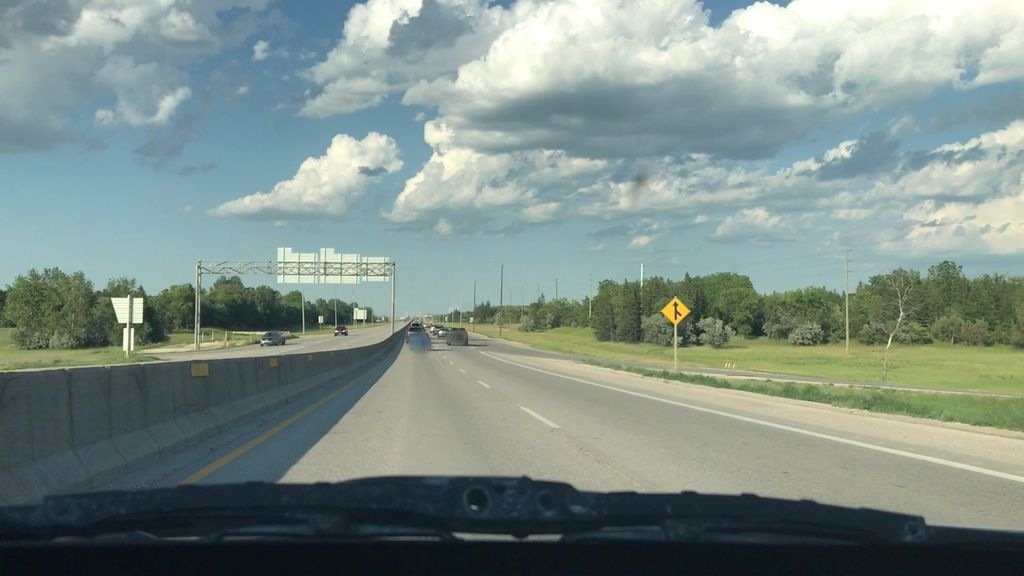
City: winnipeg